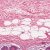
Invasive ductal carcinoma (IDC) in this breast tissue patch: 0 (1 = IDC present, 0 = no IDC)